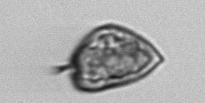
Label: Prorocentrum_micans